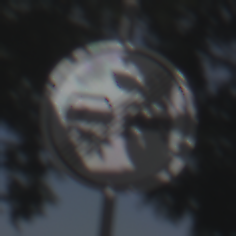
Verkehrszeichen: EndeUeberholverbot
Umgebung: Outdoor, Nature
Tageszeit: MorningAfternoon
Wetter: Clear
Licht: Natural
Jahreszeit: NotSpecified
Kontrast: HighContrast